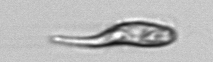
Label: Euglena